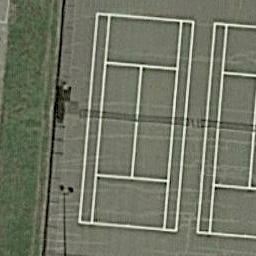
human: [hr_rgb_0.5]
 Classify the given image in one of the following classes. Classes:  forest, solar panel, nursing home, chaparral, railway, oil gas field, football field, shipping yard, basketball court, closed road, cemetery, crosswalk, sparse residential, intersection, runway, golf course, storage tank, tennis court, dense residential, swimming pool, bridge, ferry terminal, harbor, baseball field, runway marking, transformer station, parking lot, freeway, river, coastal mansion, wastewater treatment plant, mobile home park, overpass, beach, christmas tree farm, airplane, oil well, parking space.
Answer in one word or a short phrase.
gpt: tennis court